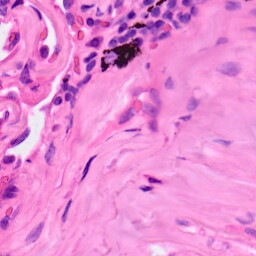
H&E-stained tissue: Lung